Field crop: maize
Growth stage: 2
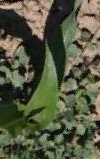
Species: maize